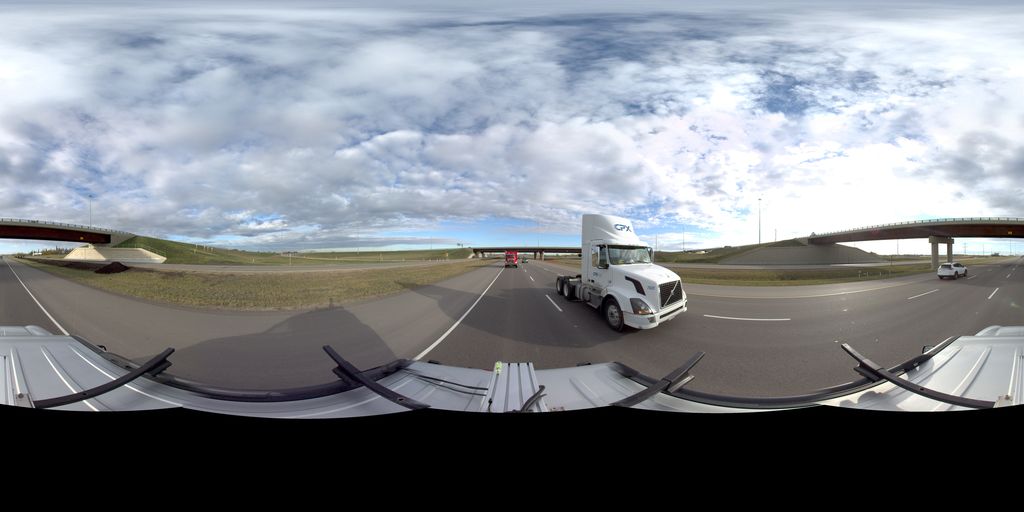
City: edmonton